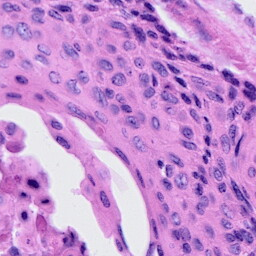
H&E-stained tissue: Cervix